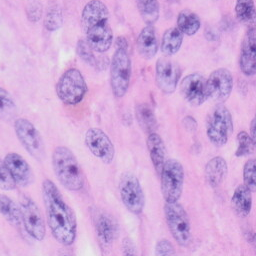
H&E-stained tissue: Skin